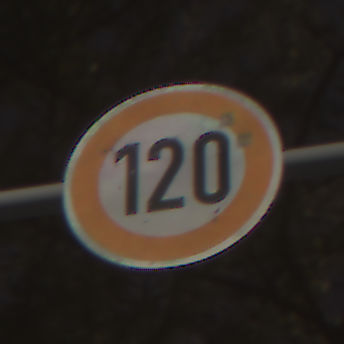
Verkehrszeichen: Geschwindigkeit120
Umgebung: Outdoor, Suburban
Tageszeit: Night
Wetter: PartlyCloudy
Licht: Artificial
Jahreszeit: NotSpecified
Kontrast: HighContrast